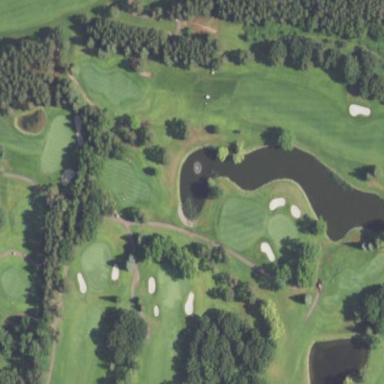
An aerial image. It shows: Water hazard in golf course. The hazard is natural water feature.